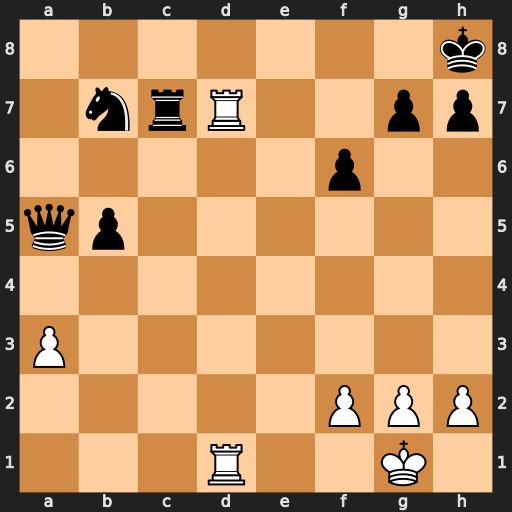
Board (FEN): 7k/1nrR2pp/5p2/qp6/8/P7/5PPP/3R2K1
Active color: w
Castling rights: -
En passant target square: -
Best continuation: Rd8+ Nxd8 Rxd8#